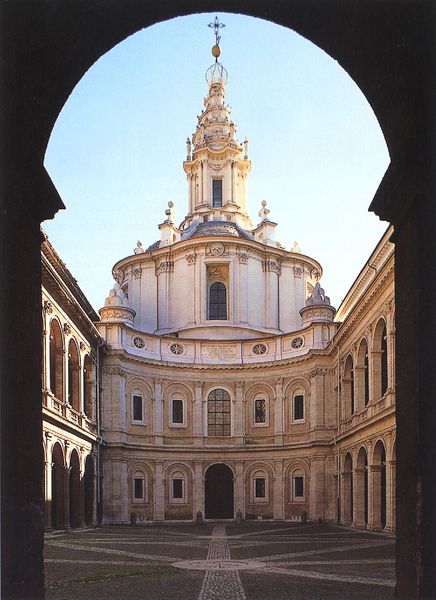
Titel: Palazzo della Sapienza, Sant’Ivo
Künstler: Francesco Borromini
Standort: Rom, Palazzo della Sapienza, Sant’Ivo (EU - I - Latium)
Schlagwörter: himmel, schatten, kirchturm, fenster, laterne, licht, marmor, weg, barock, kirche, sonne, turm, bogen, fassade, pflaster, linien, hof, platz, rundbogen, eingang, innenhof, kirch, kreuz, arkaden, rom, konkav, konvex, rundung, geschoss, basilika, gewölbt, lisenen, versailles, absis, hofkirche, eingagn, orthodox, eingnag, borromeo, ivo sapientia